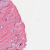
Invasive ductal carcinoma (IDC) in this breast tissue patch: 0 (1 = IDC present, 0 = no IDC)